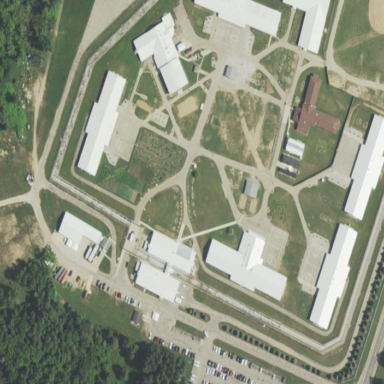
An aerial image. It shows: Prison.